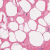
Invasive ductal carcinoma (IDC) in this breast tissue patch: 0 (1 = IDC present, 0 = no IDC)